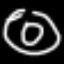
Label: donut